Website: walmart
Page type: gifting
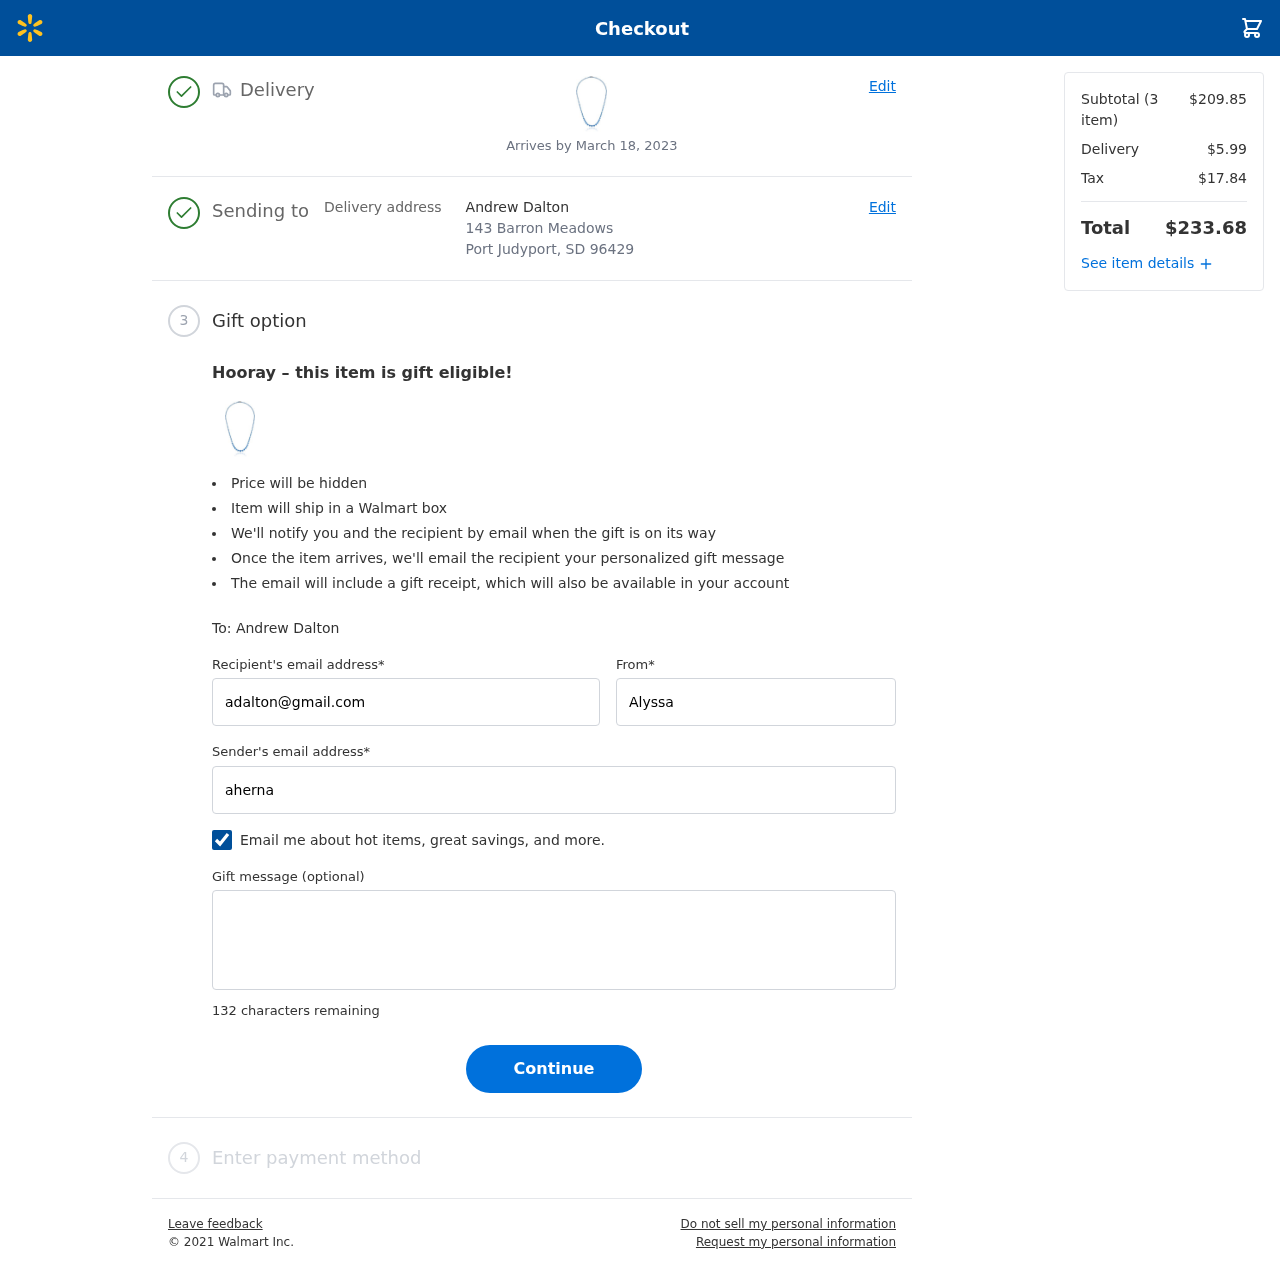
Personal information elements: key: PII_CITY_STATE_ZIP
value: Port Judyport, SD 96429
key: PII_EMAIL
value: ahernandez@hotmail.com
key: PII_FIRSTNAME
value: Alyssa
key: PII_GIFT_EMAIL
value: adalton@gmail.com
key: PII_GIFT_FULLNAME
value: Andrew Dalton
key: PII_GIFT_MESSAGE
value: Hey Andrew, I spotted this beautiful piece and thought it would add some sparkle to your style. Just a little something to brighten your day! Enjoy wearing it!
Alyssa
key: PII_STREET
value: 143 Barron Meadows
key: PII_GIFT_FIRSTNAME
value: Andrew
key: PII_GIFT_LASTNAME
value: Dalton
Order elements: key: ORDER_DELIVERY_DATE
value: Arrives by March 18, 2023
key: ORDER_NUM_ITEMS
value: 3
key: ORDER_SUBTOTAL
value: $209.85
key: ORDER_SHIPPING_COST
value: $5.99
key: ORDER_TAX
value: $17.84
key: ORDER_TOTAL
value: $233.68